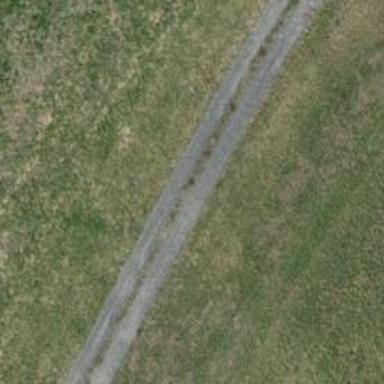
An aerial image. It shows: Gravel track with grade3 tracktype. The track is very rough with very horrible smoothness.